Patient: sex M, age 42
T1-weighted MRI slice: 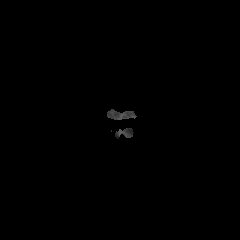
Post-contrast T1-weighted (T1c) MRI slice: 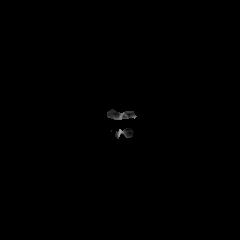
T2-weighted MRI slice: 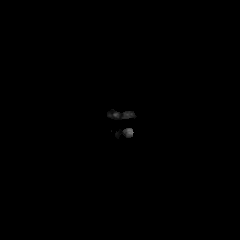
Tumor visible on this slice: no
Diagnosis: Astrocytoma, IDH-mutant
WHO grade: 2